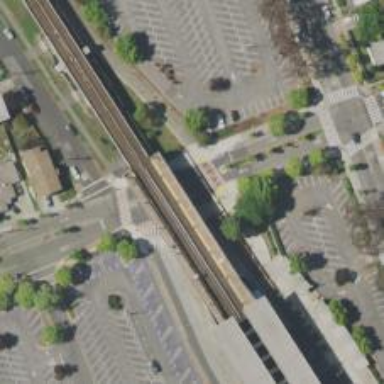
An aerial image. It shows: Separate sidewalk along busway.